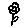
Label: flower